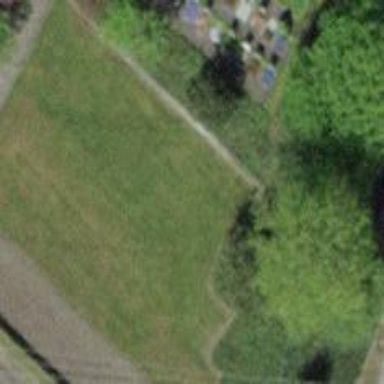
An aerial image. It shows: Graveyard.